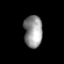
Tissue: prostate
Cell type: T cells
Senescence score: 0.3609
Nuclear area (px): 582
Mean DAPI intensity: 147.459